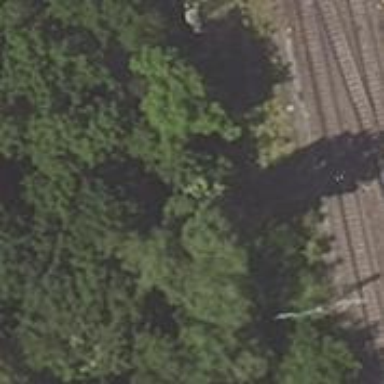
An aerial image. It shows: Unused railway yard.